Question:
Hello Everybody ,
I am using BB _10.0.09 , I am getting error while installation the
binaries ,please have a look at the attached Screen Shoot.
Getting Error Message :
"Could not find qmake configuration directoryCould not find qmake configuration fileUsing OS scope before setting MAKEFILE_GENERATOR"
Please suggest me Where I am doing wrong ?
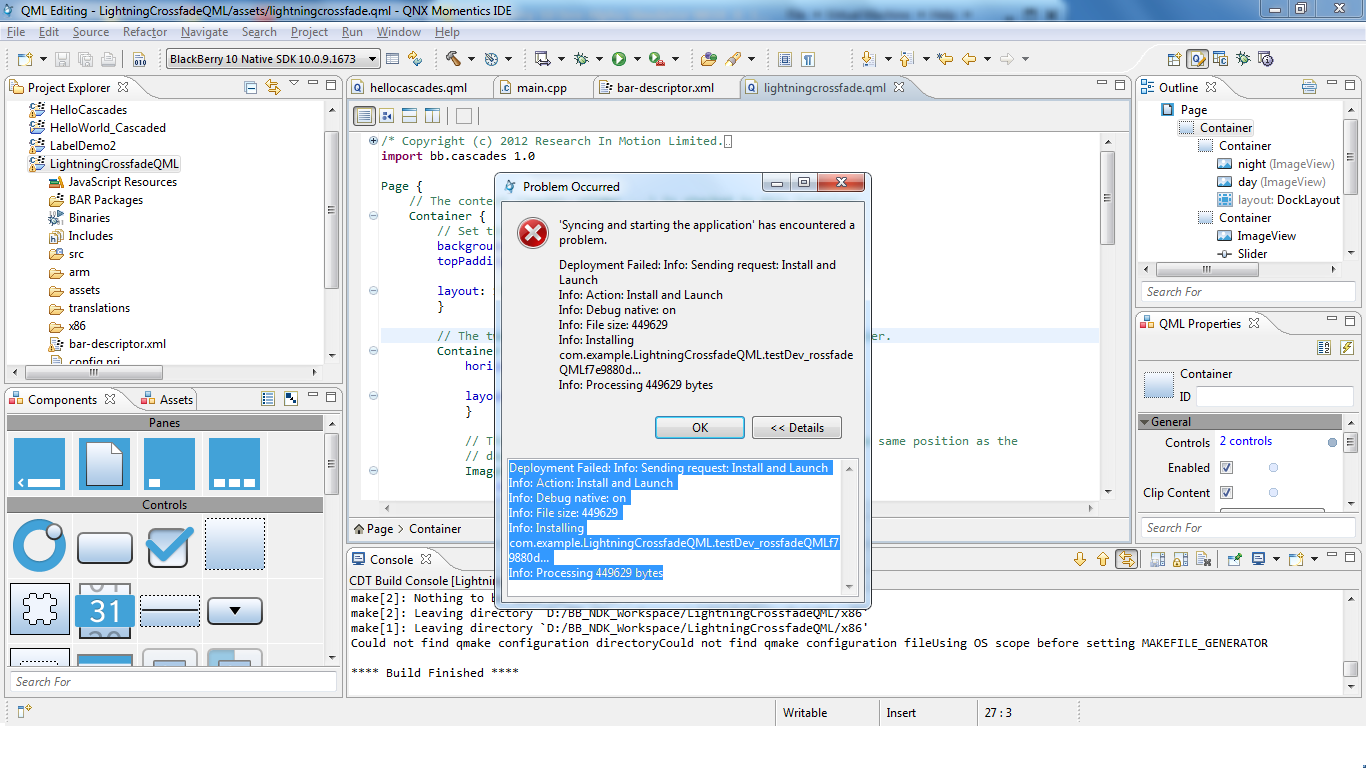
Answer: I got a solution from this link <URL>
reason .. I am not setting the development Mode , by default it set to Device -Debug , when I changed it to Simulator-Debug it is working fine ..